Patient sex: M
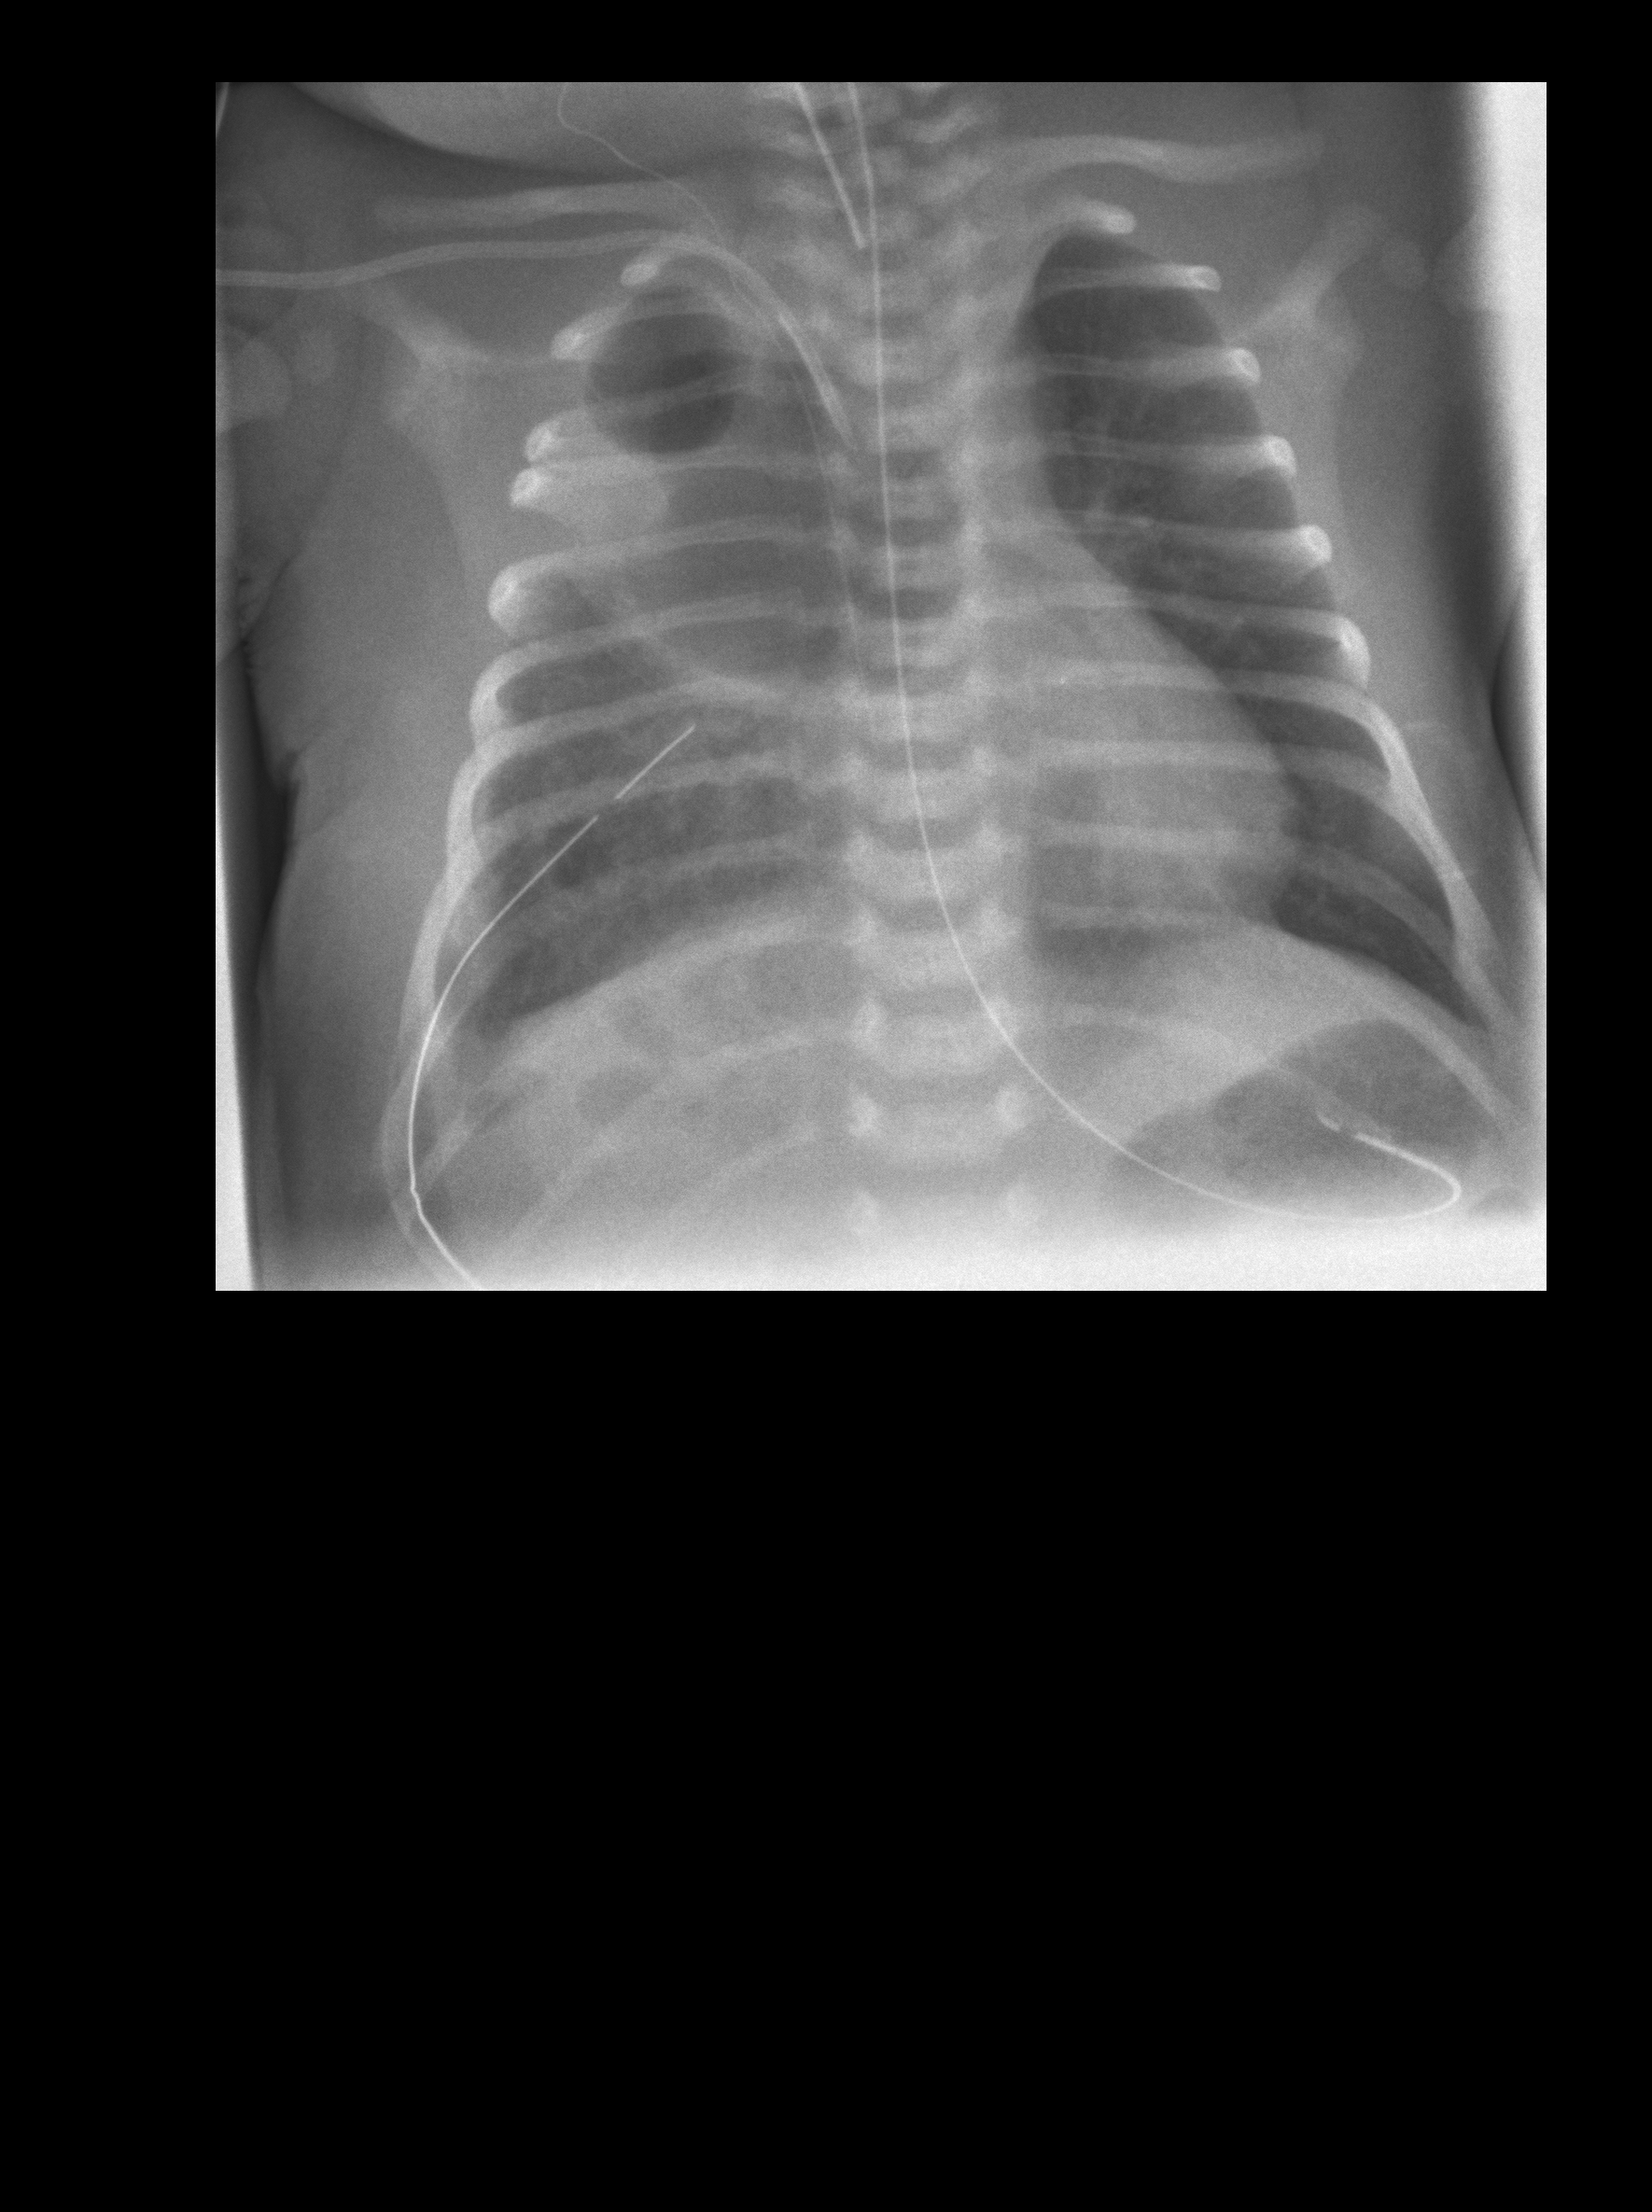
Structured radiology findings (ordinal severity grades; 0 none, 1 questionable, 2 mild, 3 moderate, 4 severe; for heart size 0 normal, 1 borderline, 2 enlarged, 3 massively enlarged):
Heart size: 0
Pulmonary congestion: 0
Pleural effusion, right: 2
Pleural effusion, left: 0
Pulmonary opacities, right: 0
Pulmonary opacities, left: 0
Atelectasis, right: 2
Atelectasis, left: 0